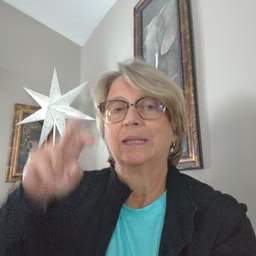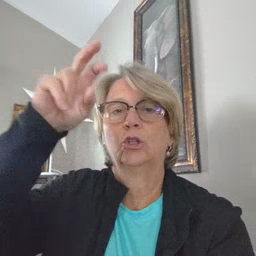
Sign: stairs